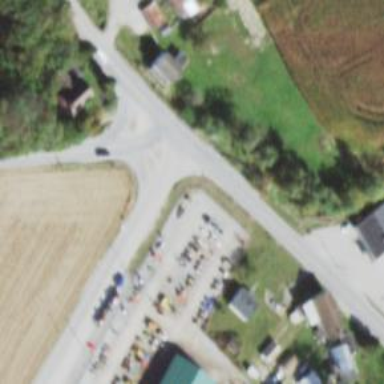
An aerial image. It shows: Tertiary road.